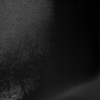
Label: not_dusty